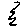
Label: zigzag